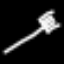
Label: fork